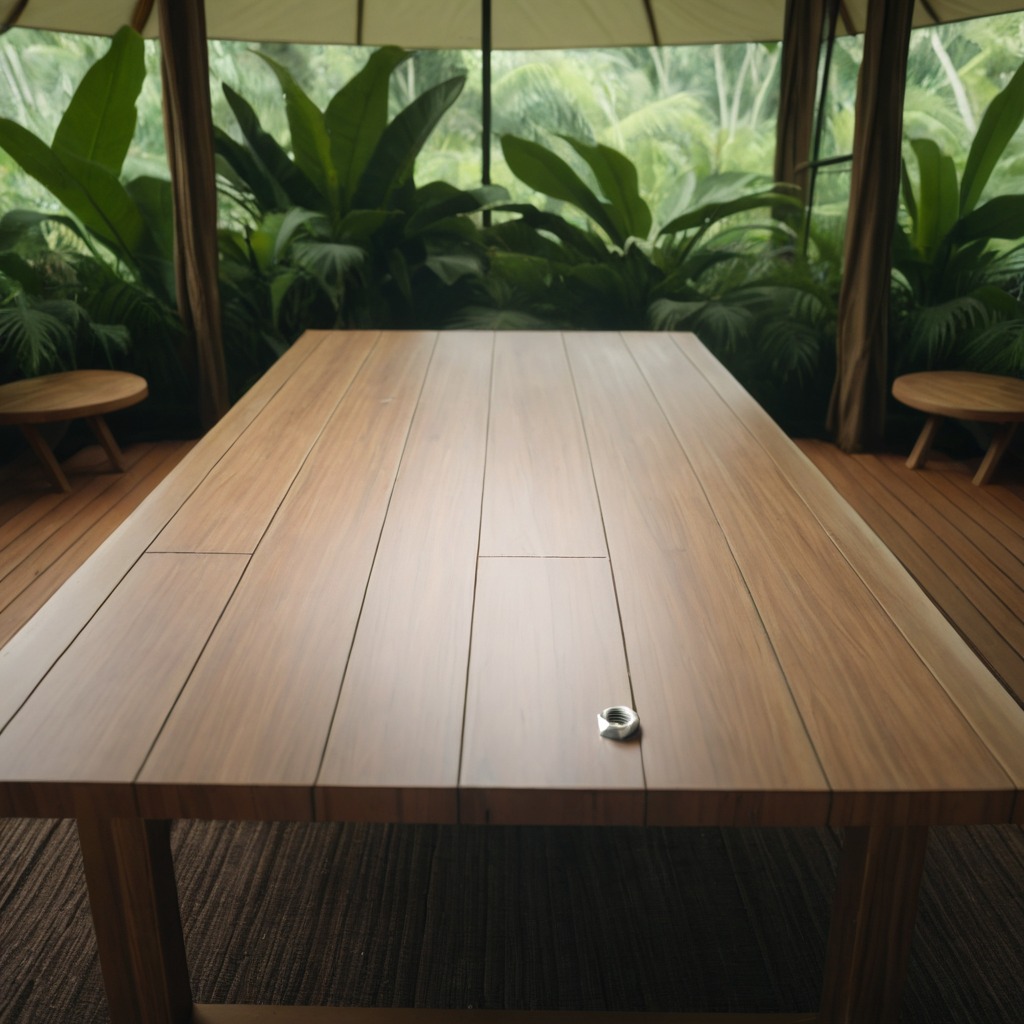
A metal nut is lying on a wooden table inside a jungle field workshop tent humid ambient light worn but